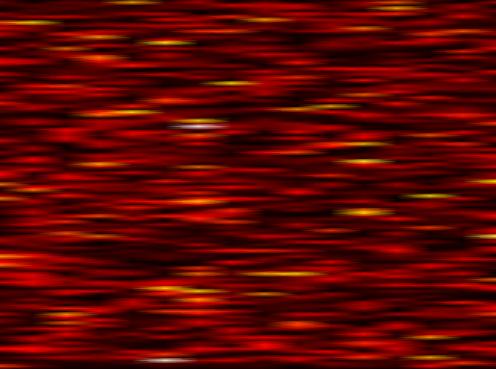
Label: UFMC